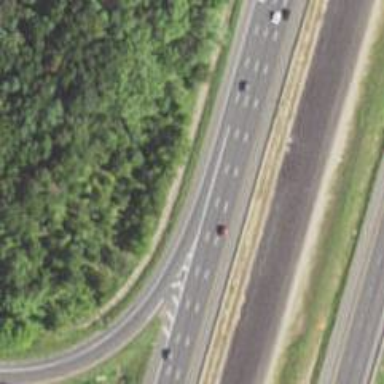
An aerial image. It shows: Motorway junction.